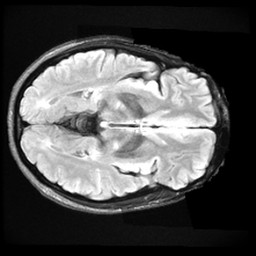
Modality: FLAIR
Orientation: axial
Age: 36
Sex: female
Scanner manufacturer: ge
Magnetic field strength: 3 T
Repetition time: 11 s
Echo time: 0.1497 s